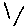
Label: line